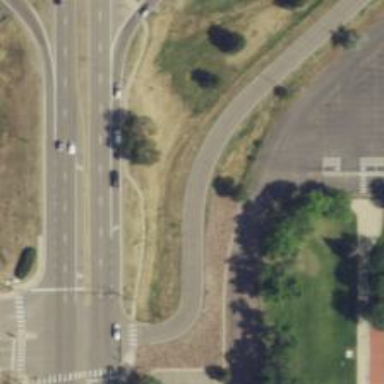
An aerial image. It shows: Stop road.